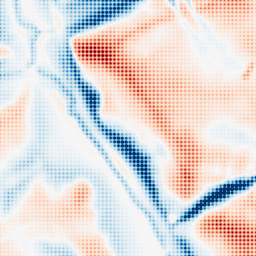
Category: multiscale
Decomposition family: dog_multiscale
Decomposition parameters: sigma_ratio: 1.4
n_scales: 6
base_sigma: 2
Upsampling method: sinc_blackman
Upsampling parameters: scale: 8
kernel_size: 8
Upsampling scale: 8